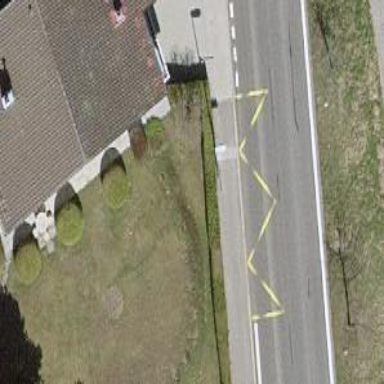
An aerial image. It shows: Bus stop with platform for public transport.